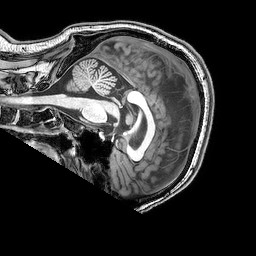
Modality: T1w
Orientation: sagittal
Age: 30
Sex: male